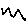
Label: zigzag